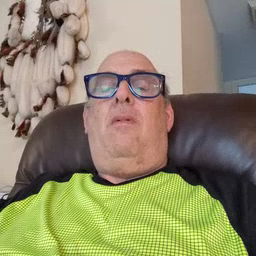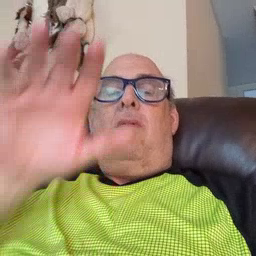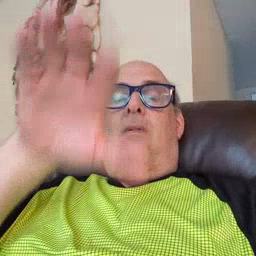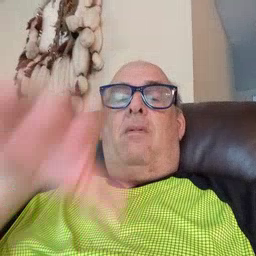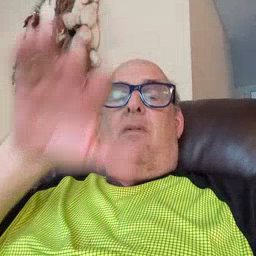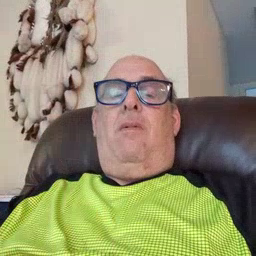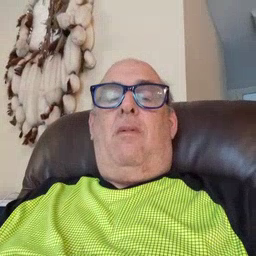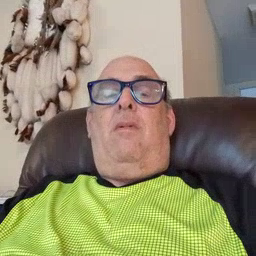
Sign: alligator